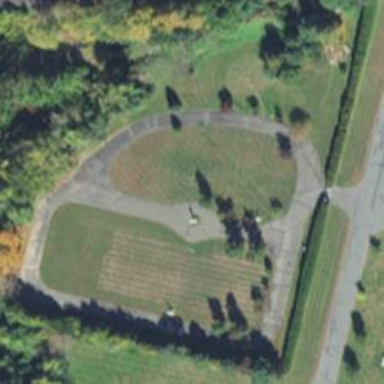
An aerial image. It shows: Cemetery.